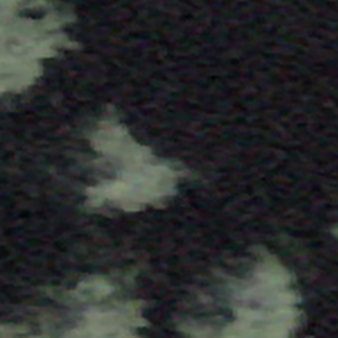
Label: other